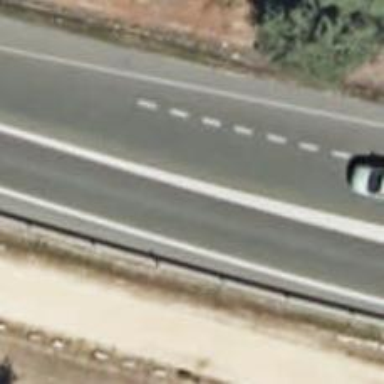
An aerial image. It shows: Trunk highway.